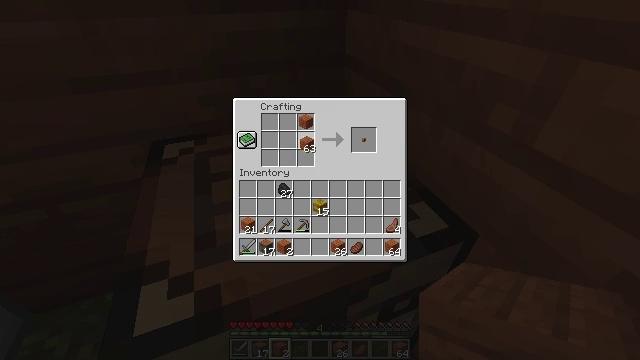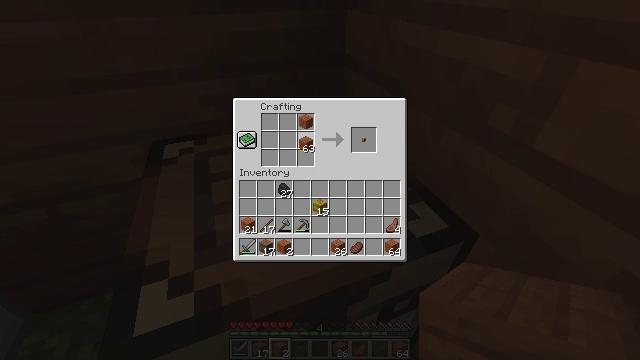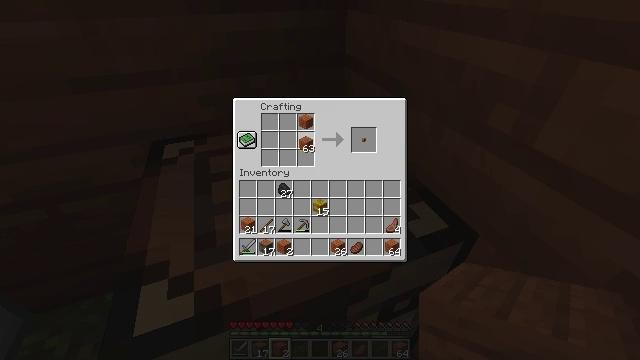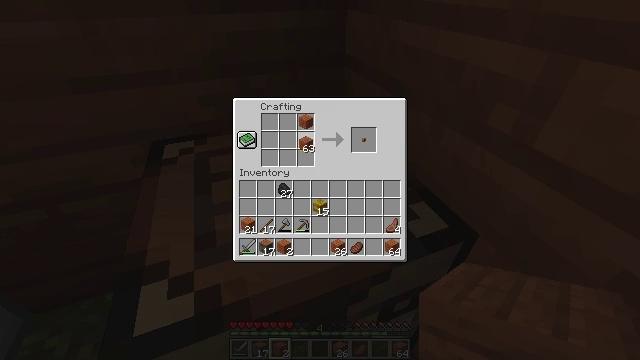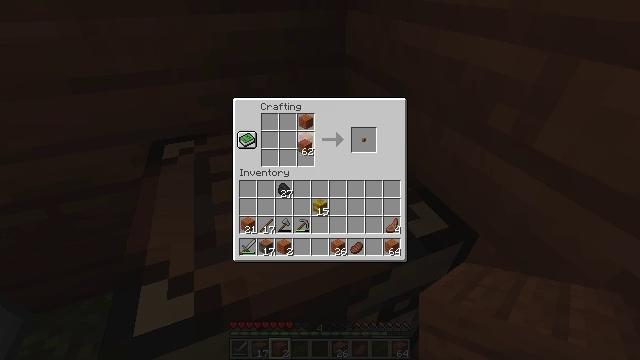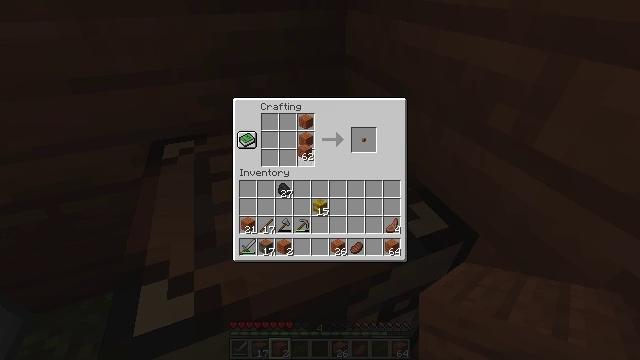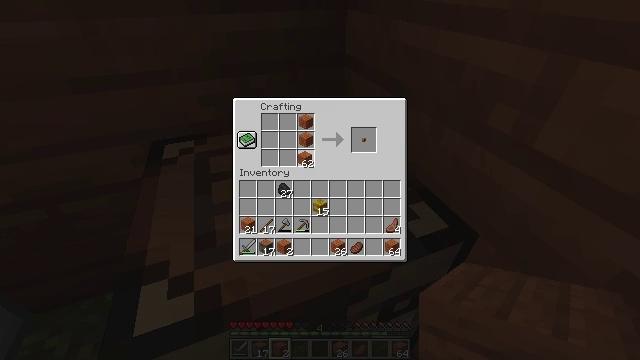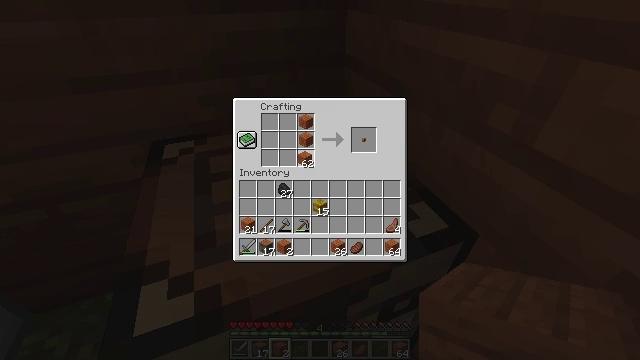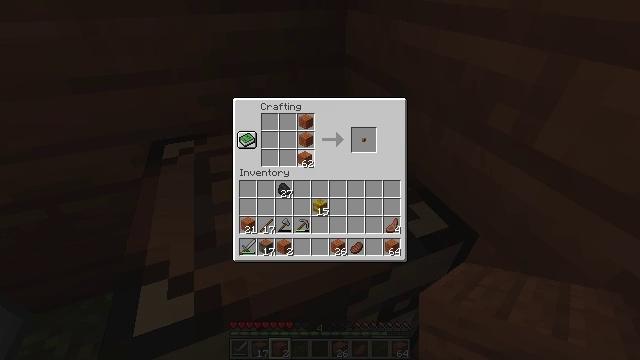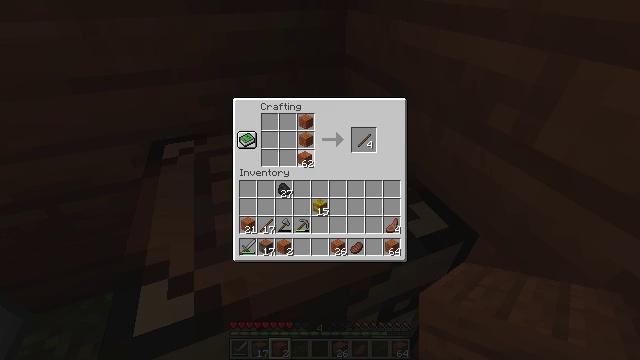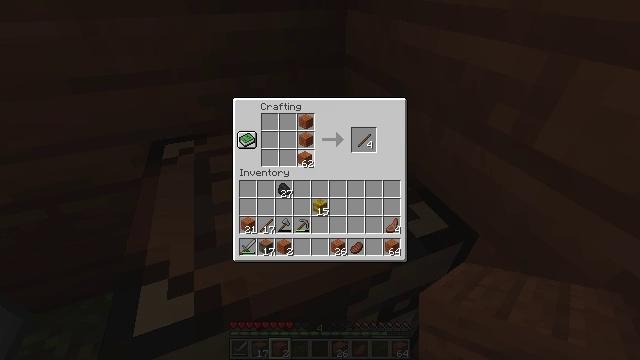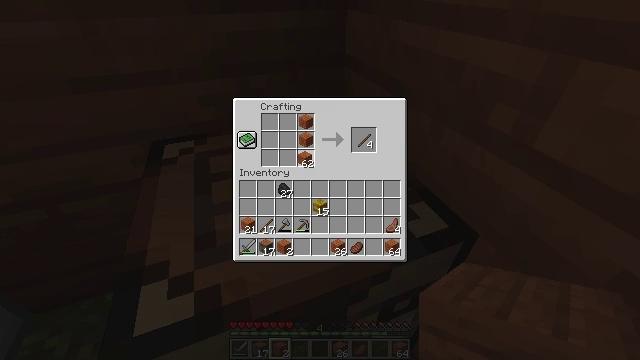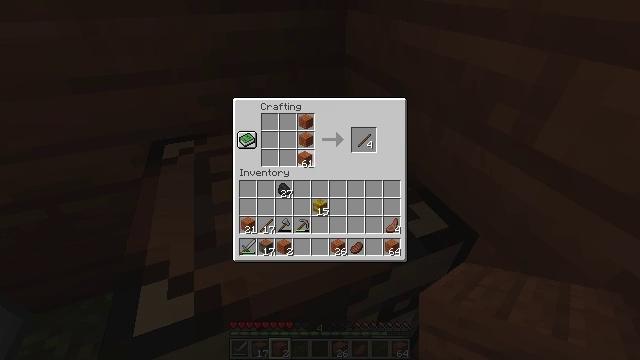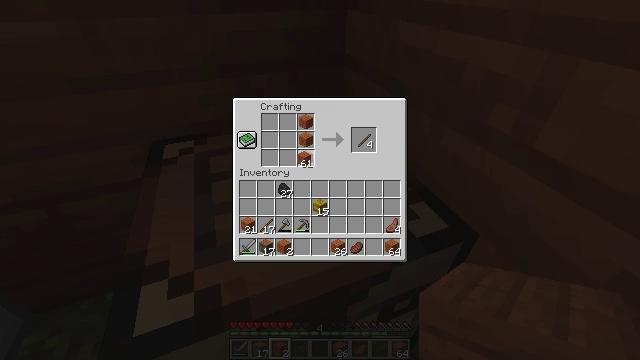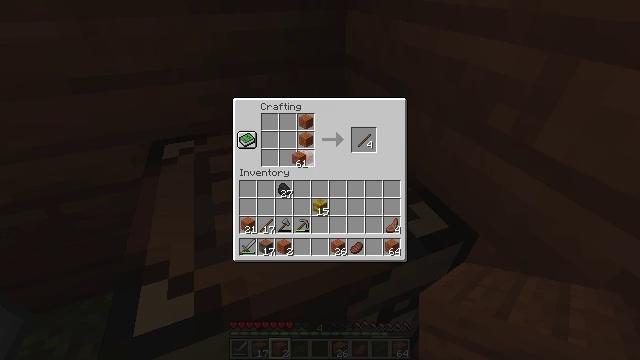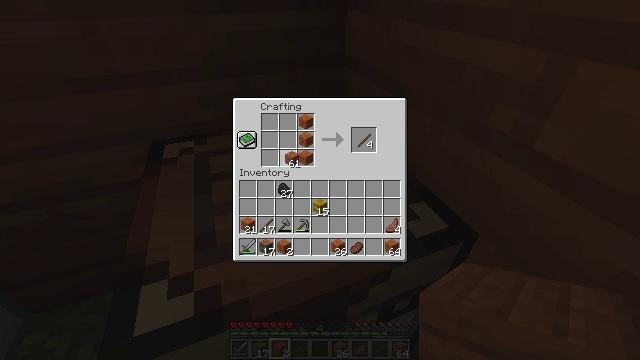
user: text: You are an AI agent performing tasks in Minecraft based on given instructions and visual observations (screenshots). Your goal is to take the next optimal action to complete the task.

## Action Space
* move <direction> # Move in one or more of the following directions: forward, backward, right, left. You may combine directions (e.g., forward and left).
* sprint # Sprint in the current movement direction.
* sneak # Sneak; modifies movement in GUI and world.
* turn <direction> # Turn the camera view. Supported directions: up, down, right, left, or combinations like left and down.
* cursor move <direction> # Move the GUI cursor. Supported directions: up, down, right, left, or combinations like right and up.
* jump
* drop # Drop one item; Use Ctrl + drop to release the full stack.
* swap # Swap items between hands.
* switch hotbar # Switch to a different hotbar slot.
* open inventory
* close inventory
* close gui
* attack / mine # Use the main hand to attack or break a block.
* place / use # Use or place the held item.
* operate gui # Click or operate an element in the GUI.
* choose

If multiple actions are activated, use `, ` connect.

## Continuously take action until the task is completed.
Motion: motion action
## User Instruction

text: Use acacia planks to make an acacia door in the crafting table.
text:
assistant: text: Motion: choose
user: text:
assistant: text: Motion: choose
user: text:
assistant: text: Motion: choose
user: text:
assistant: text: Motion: no_op
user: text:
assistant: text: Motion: no_op
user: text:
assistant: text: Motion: cursor move down
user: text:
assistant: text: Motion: no_op
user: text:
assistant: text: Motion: no_op
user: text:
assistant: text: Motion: choose
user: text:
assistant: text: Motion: choose
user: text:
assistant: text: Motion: choose
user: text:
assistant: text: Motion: no_op
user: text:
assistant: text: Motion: no_op
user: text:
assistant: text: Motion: no_op
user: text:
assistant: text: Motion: cursor move left
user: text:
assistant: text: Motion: no_op
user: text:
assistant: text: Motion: no_op
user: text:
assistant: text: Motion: no_op
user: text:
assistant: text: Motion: no_op
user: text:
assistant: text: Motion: no_op
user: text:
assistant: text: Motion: no_op
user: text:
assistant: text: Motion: no_op
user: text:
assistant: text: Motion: no_op
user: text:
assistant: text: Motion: no_op
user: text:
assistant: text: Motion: no_op
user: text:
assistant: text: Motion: choose
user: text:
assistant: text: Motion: choose
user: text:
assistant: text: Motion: choose
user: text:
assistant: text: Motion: no_op
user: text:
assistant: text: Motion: no_op